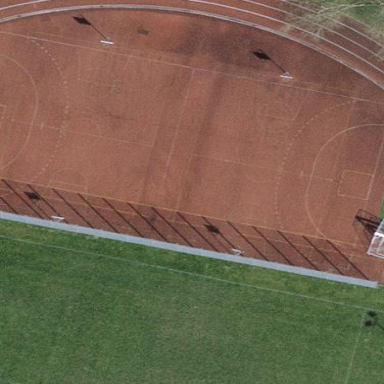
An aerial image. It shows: Multi-sport pitch with tartan surface for leisure activities on land.